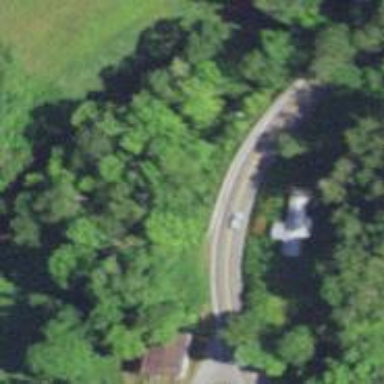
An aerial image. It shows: Secondary road.